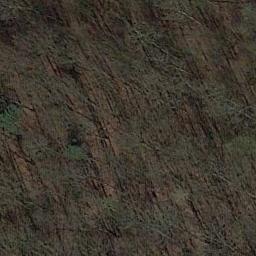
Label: forest